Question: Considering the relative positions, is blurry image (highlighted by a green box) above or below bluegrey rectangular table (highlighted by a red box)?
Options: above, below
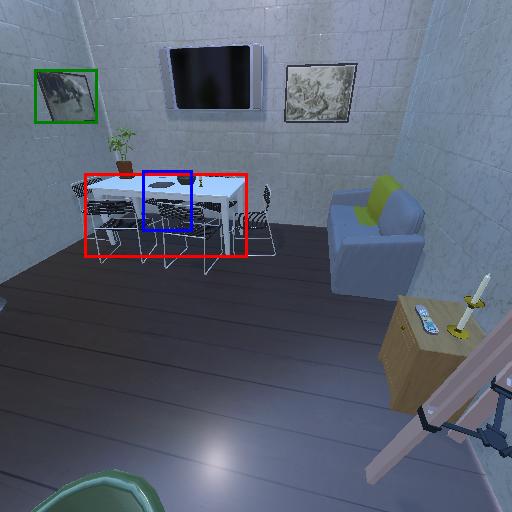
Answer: above